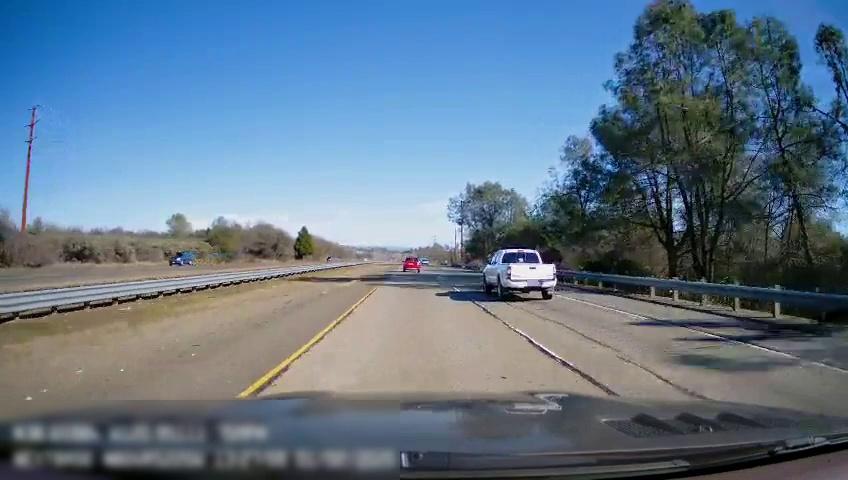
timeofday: Day
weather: Sunny
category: Drivable Space
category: Drivable Space
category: Vehicles | SUV
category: Vehicles | Truck
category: Vehicles | SUV
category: Lanes | Current Lane
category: Lanes | Current Lane
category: Lanes | Alternate Lane